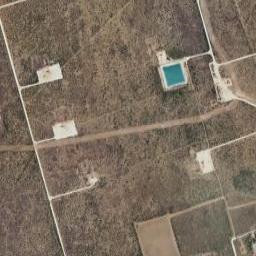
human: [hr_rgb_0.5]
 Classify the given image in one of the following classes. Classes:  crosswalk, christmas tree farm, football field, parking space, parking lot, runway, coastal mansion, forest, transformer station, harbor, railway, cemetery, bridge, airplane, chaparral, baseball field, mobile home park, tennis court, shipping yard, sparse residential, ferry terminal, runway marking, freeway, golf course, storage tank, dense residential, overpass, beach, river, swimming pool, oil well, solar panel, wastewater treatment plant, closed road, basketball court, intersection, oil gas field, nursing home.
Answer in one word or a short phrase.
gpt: oil gas field